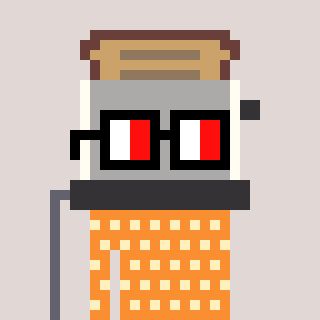
a pixel art character with square glasses with black frames and red eyes, a toaster-shaped head and a orange-colored body on a warm background